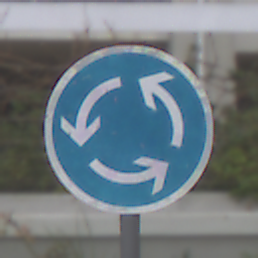
Verkehrszeichen: Kreisverkehr
Umgebung: Outdoor, Urban
Tageszeit: Midday
Wetter: Overcast
Licht: Natural
Jahreszeit: NotSpecified
Kontrast: LowContrast